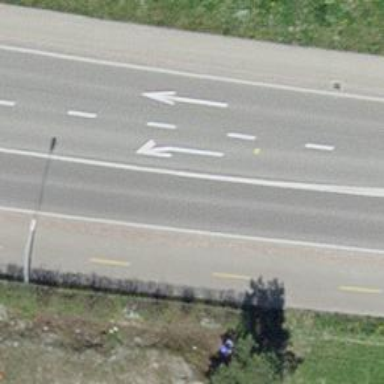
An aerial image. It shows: Primary highway.